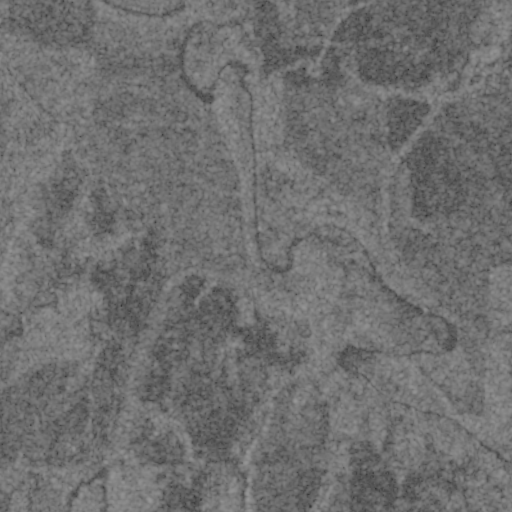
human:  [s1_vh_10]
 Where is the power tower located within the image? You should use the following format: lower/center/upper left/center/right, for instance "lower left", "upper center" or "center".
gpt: The power tower is located in the upper of the image.
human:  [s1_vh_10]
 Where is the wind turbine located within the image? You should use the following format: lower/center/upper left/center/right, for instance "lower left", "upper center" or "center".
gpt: The wind turbine is located in the center left of the image.
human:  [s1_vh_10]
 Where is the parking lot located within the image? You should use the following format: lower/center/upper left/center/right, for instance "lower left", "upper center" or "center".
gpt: There is no parking lot in the image.

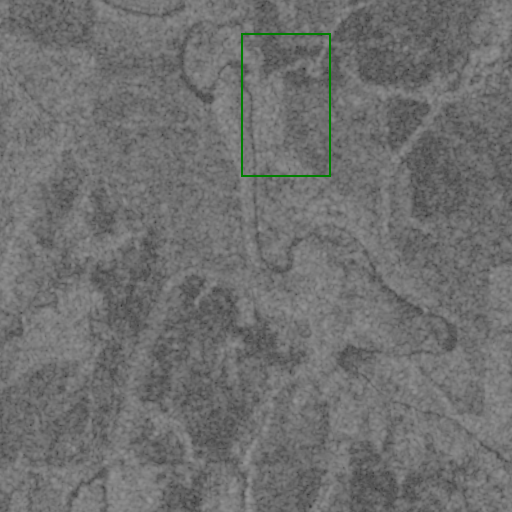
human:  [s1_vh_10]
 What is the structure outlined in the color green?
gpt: There is no green outline.
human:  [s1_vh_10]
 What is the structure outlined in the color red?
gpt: There is no structure outlined in red.